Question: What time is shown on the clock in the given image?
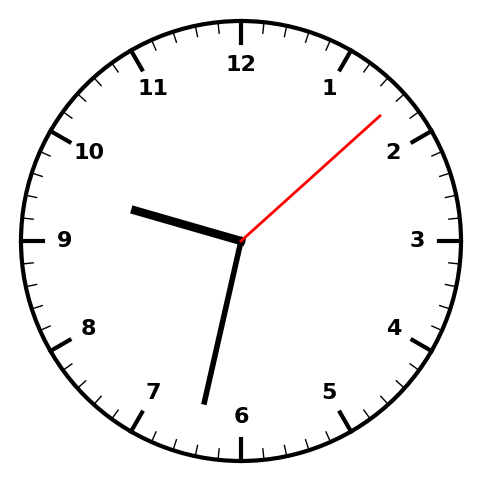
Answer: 09:32:08